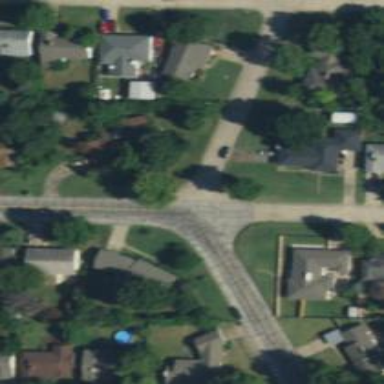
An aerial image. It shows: Stop road.